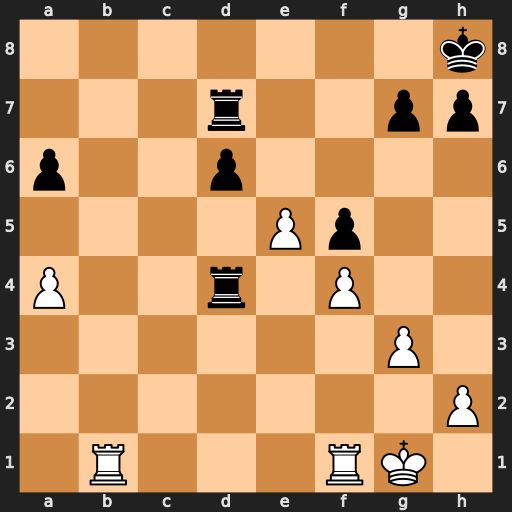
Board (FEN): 7k/3r2pp/p2p4/4Pp2/P2r1P2/6P1/7P/1R3RK1
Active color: w
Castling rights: -
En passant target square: -
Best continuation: Rb8+ Rd8 Rxd8#